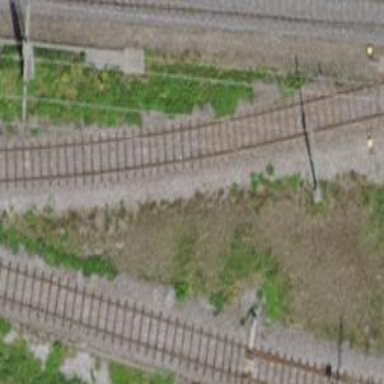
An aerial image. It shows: Railway spur track with electrified contact lines.